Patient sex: M
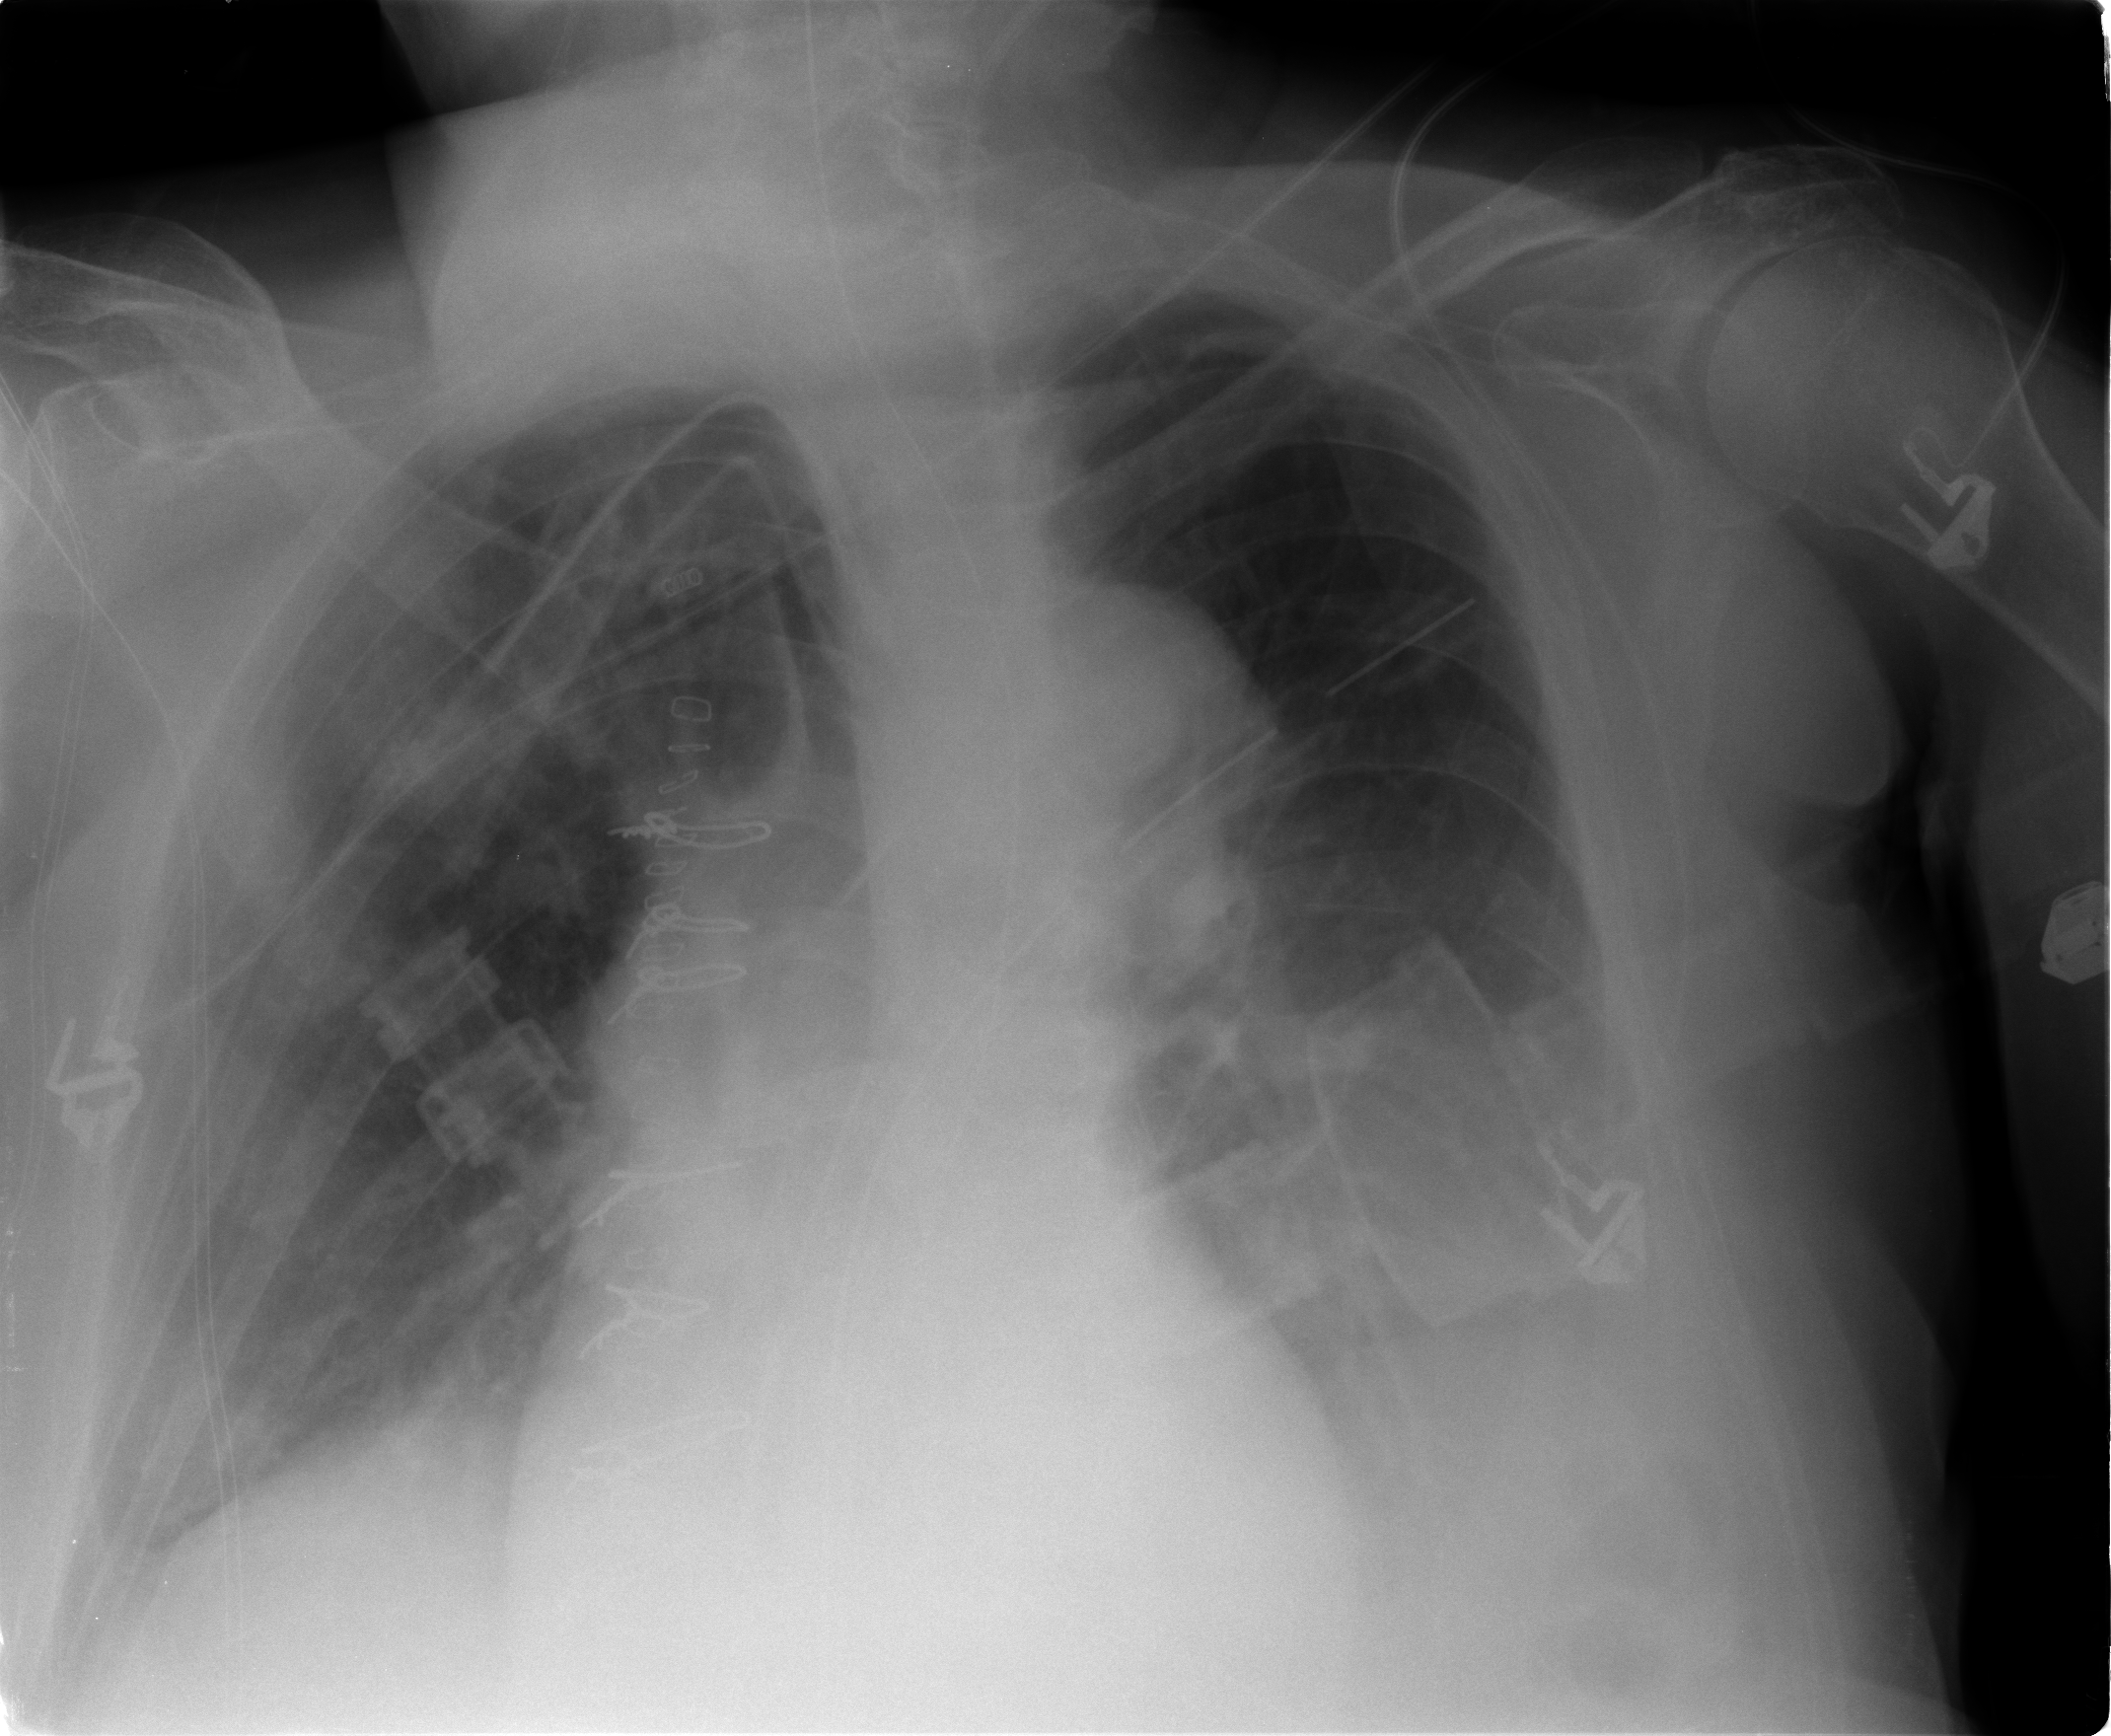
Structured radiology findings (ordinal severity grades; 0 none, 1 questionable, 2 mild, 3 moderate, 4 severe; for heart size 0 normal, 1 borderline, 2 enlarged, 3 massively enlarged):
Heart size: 2
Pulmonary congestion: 2
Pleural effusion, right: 2
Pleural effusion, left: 2
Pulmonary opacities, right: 1
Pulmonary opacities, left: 0
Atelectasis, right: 2
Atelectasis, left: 2